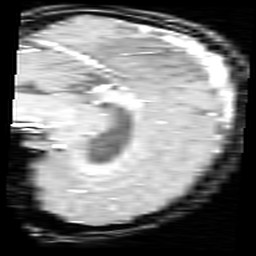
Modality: inplaneT1
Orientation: sagittal
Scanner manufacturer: ge
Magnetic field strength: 3 T
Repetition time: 0.2 s
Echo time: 0.0036 s